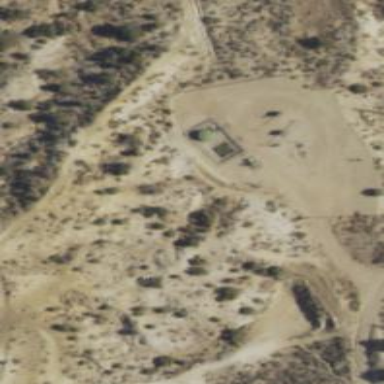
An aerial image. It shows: Storage tank with man-made structure.